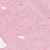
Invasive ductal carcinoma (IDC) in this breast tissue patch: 0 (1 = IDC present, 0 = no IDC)